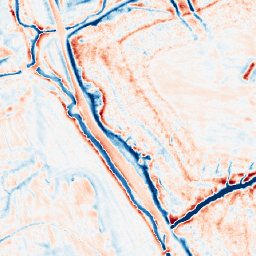
Category: edge_preserving
Decomposition family: guided
Decomposition parameters: radius: 4
eps: 1
Upsampling method: area
Upsampling parameters: scale: 2
Upsampling scale: 2